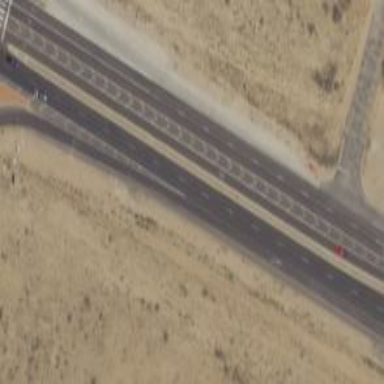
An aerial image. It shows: Primary link highway.